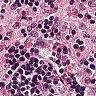
Metastatic tissue present: no